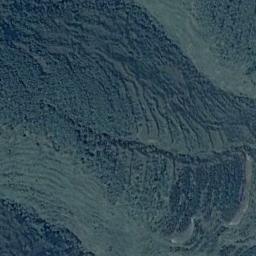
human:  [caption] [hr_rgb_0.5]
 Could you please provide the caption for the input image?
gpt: A large layer of green terraced fields, The crops in the fields are lush like green forests .

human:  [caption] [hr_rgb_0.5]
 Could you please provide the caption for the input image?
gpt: There is a terrace fulfilled with water .

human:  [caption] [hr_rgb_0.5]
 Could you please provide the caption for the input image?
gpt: The green terrace is next to some trees .

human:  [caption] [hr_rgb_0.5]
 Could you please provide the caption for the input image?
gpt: The terraces are covered with green plants .

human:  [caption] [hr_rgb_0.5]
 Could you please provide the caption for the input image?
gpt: There are green meadows beside the terraces .